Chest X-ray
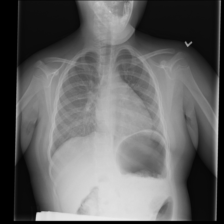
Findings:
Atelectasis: negative
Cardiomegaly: negative
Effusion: negative
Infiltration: negative
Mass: negative
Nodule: negative
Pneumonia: negative
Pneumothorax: negative
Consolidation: negative
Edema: negative
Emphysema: negative
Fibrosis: negative
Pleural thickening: negative
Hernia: negative